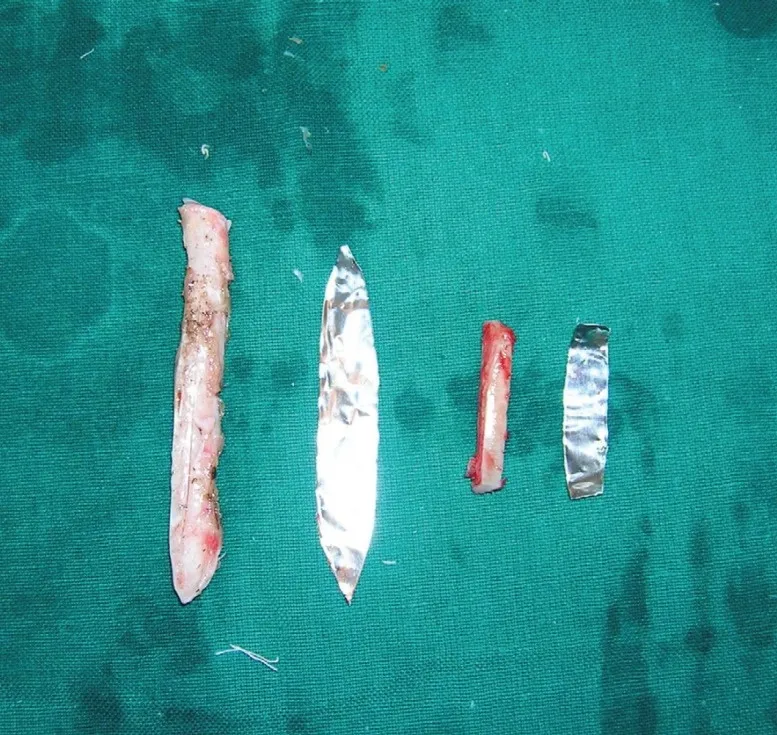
Harvested costal cartilage for nasal dorsum and columella augmentation.
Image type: medical_photograph (other_medical_photograph)